Question: I have this very simple code to check whether the value is null or not but, it is not working and passing through the 'if' condition.

Code:
'''
var existingFilterCriteria = filterCriteriaSectionRow.data('filterapplied');
if (existingFilterCriteria != null && existingFilterCriteria != '' && existingFilterCriteria != 'null');
{
MappingQueryFilter = existingFilterCriteria;
}
'''
Am I doing anything wrong here? Is there any special check I have to do for data returned from the 'data' attribute in a DOM element?
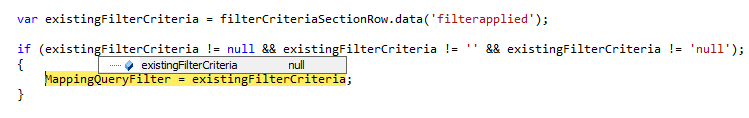
Answer: You have a ';' at the end of your if statement.